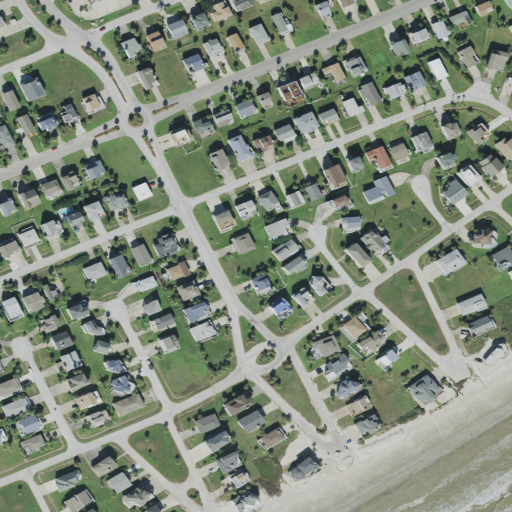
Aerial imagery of beach in Texas named Pirates Beach containing medium intensity development, low intensity development, high intensity development, open water, open development, and herbaceous wetlands